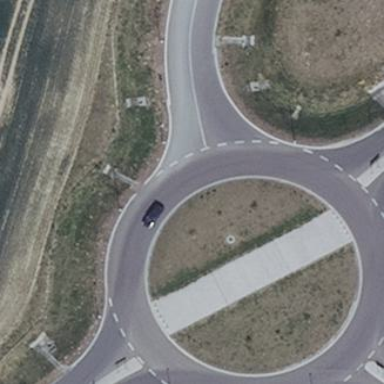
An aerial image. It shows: Roundabout on primary highway.